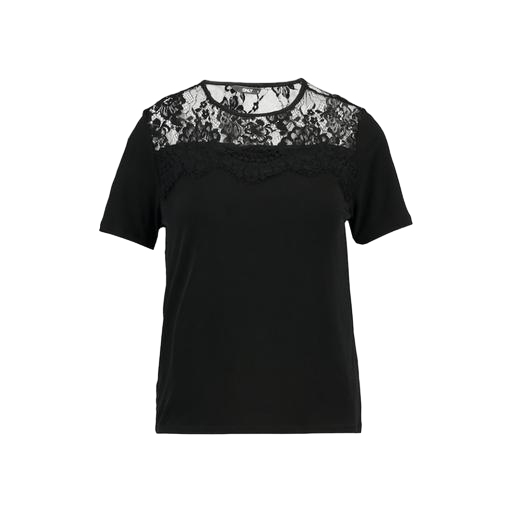
lace-yoke t-shirt, black lace-yoke jersey t-shirt, black lace-yoke jersey tee, white background